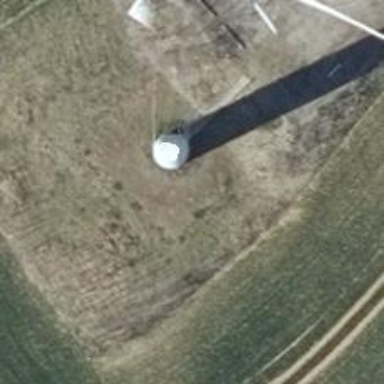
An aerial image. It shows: Wind generator with horizontal axis. The wind turbine is from Vestas.